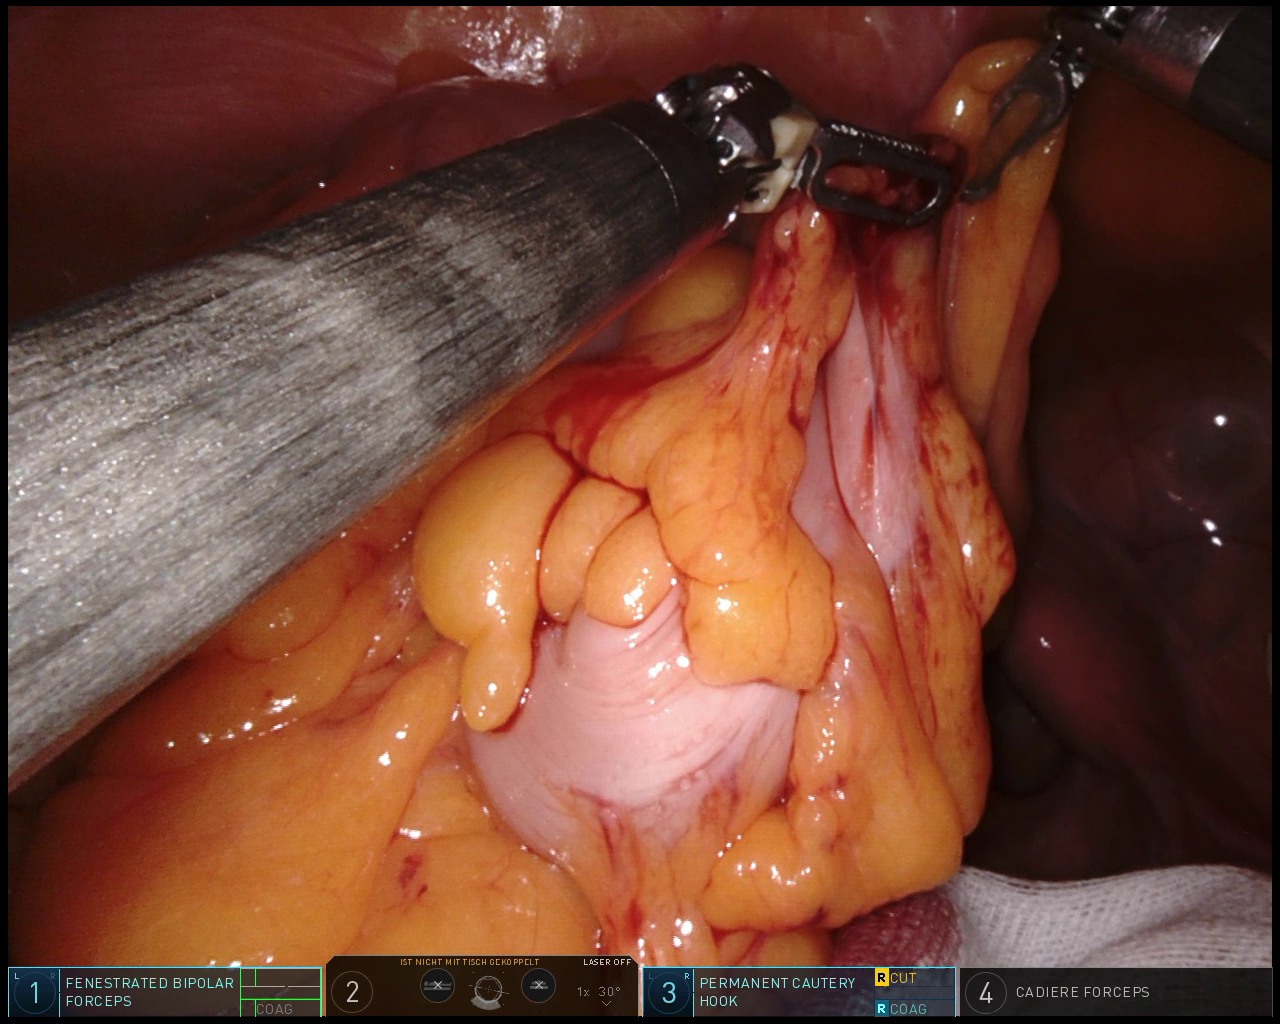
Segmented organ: abdominal_wall
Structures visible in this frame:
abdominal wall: yes
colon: yes
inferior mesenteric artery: no
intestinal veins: no
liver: no
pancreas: no
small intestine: no
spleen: no
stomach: no
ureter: no
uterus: no
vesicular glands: no